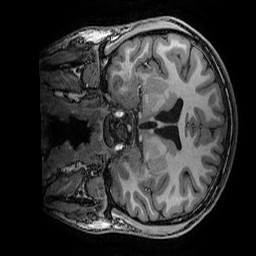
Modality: T1w
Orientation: coronal
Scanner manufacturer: ge
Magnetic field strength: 3 T
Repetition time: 0.007 s
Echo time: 0.00342 s